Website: macys
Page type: billing-address
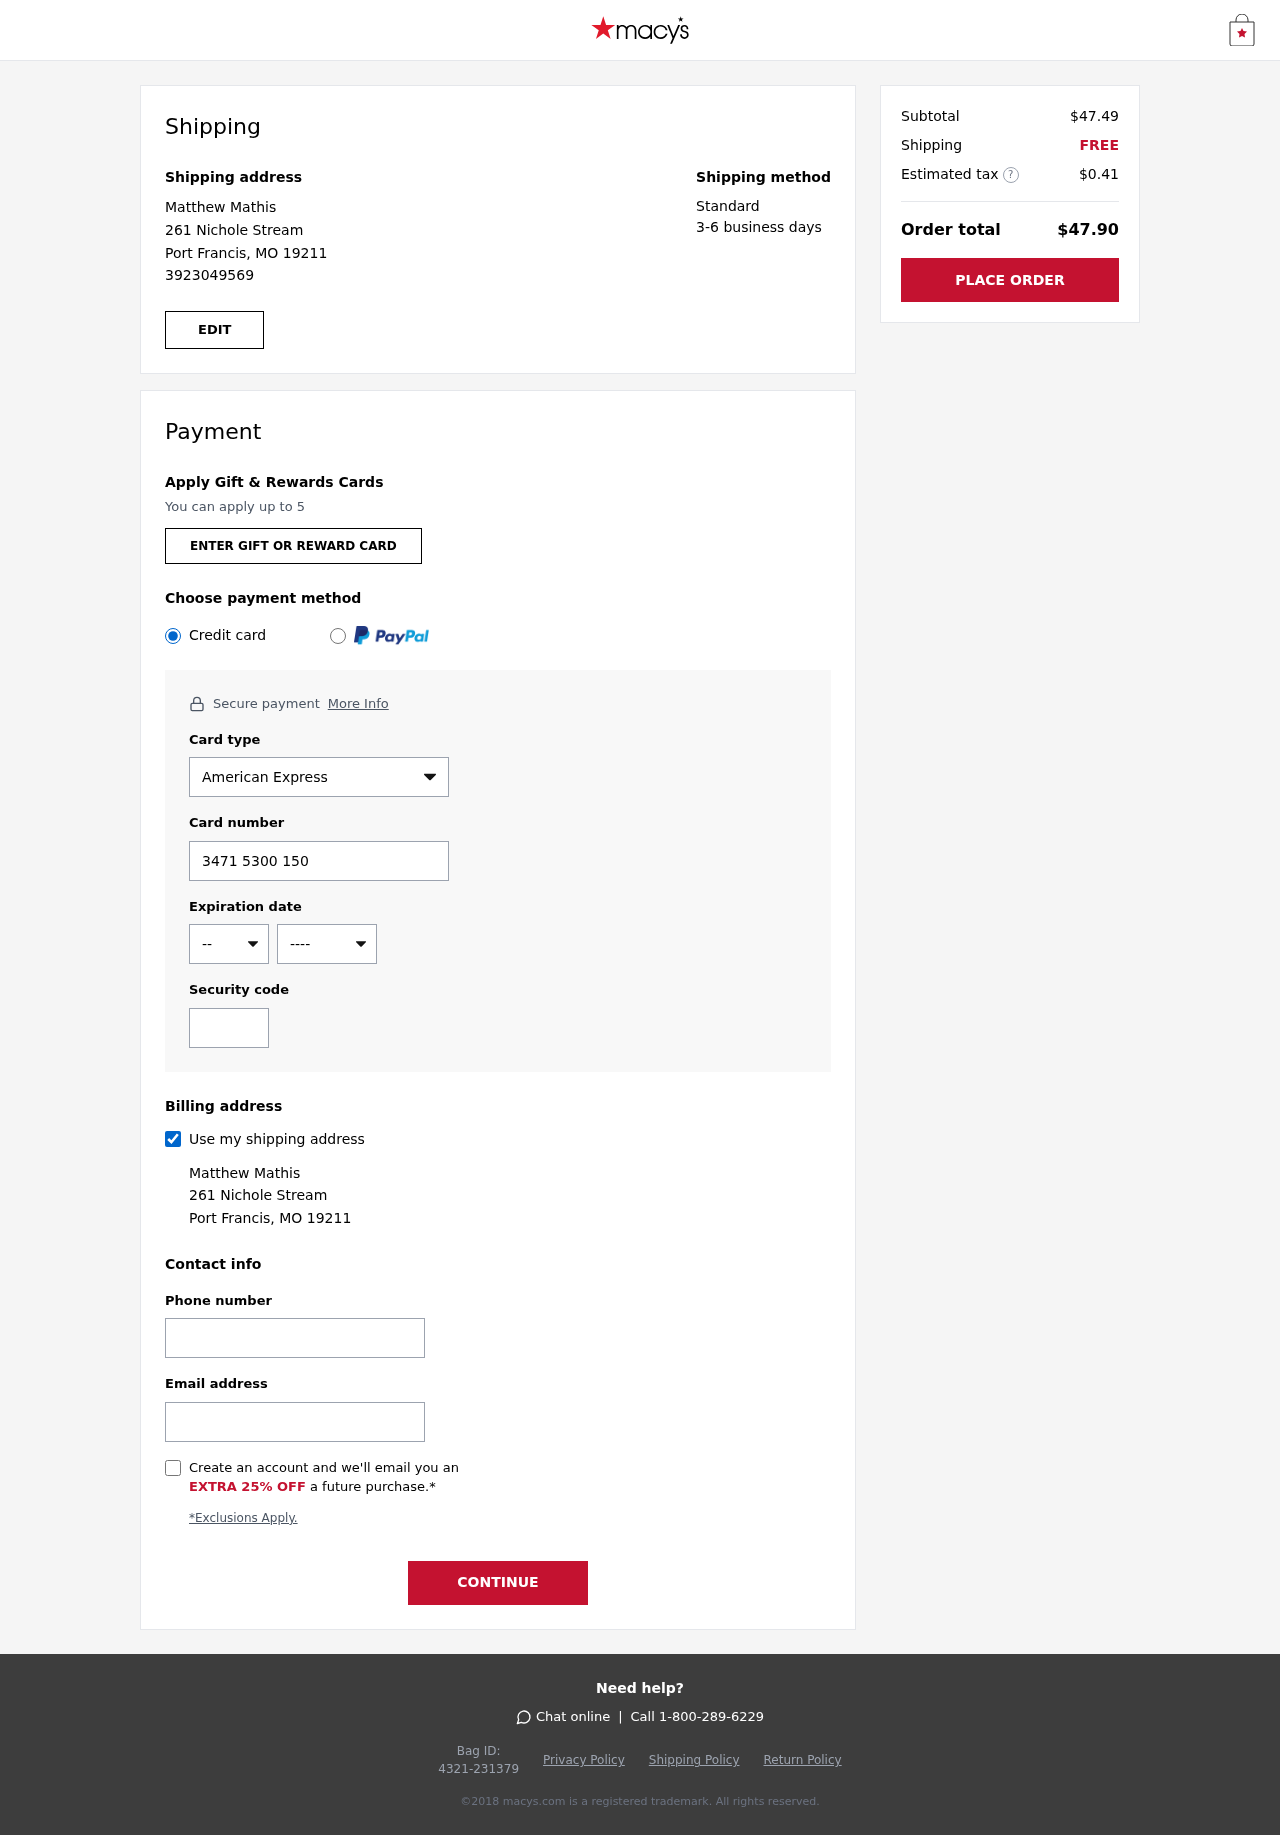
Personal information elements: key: PII_CARD_CVV
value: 9000
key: PII_CARD_EXPIRY_MONTH
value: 12
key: PII_CARD_EXPIRY_YEAR
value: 27
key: PII_CARD_NUMBER
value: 3471 5300 1501 831
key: PII_CARD_TYPE
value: American Express
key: PII_EMAIL
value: matthewmathis@gmail.com
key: PII_FULLNAME
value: Matthew Mathis
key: PII_PHONE
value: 3923049569
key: PII_STREET
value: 261 Nichole Stream
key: PII_CITY_STATE_ZIP
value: Port Francis, MO 19211
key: PII_FIRSTNAME
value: Matthew
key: PII_LASTNAME
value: Mathis
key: PII_FULLNAME2
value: Matthew Mathis
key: PII_FULLNAME3
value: Matthew Mathis
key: PII_FIRSTNAME2
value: Matthew
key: PII_FIRSTNAME3
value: Matthew
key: PII_LASTNAME2
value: Mathis
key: PII_LASTNAME3
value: Mathis
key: PII_FIRSTNAME_DERIVED
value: Matthew
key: PII_LASTNAME_DERIVED
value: Mathis
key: PII_FULLNAME_DERIVED
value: Matthew Mathis
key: PII_NAME_FULL_DERIVED
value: Matthew Mathis
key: PII_PHONE2
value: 3923049569
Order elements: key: ORDER_SUBTOTAL
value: $47.49
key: ORDER_SHIPPING_COST
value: FREE
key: ORDER_TAX
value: $0.41
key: ORDER_TOTAL
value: $47.90